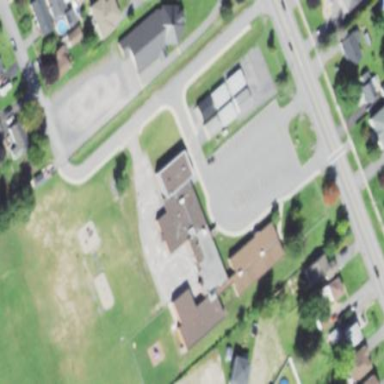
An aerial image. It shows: School.